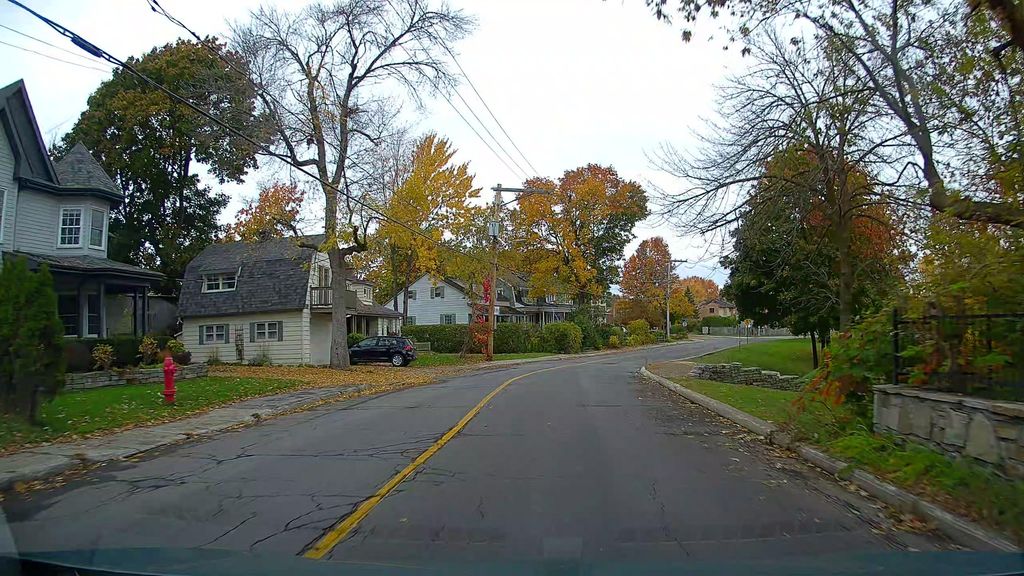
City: montreal